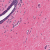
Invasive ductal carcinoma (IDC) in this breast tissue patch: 0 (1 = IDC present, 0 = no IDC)